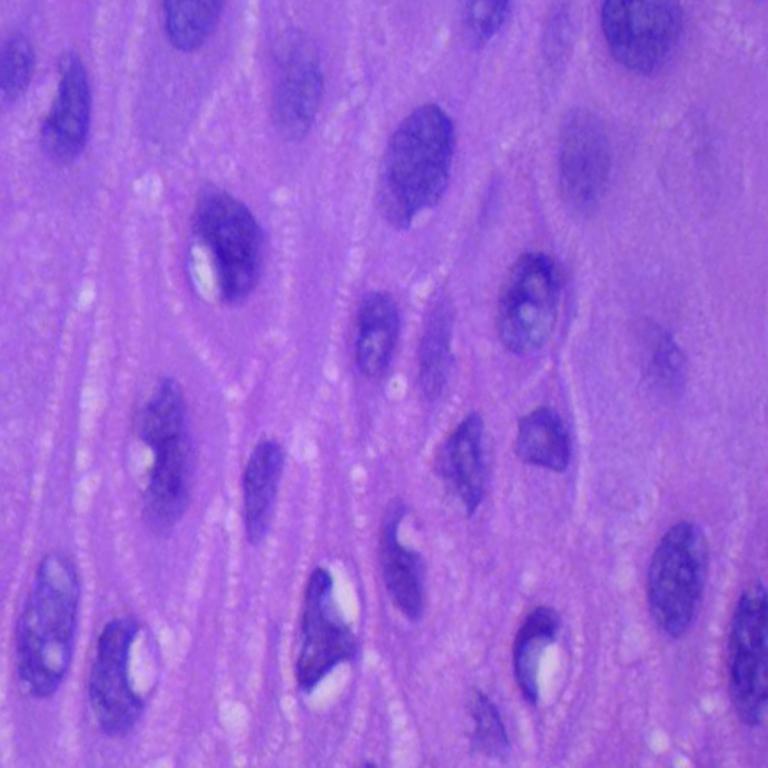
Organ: lung
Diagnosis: squamous carcinomas